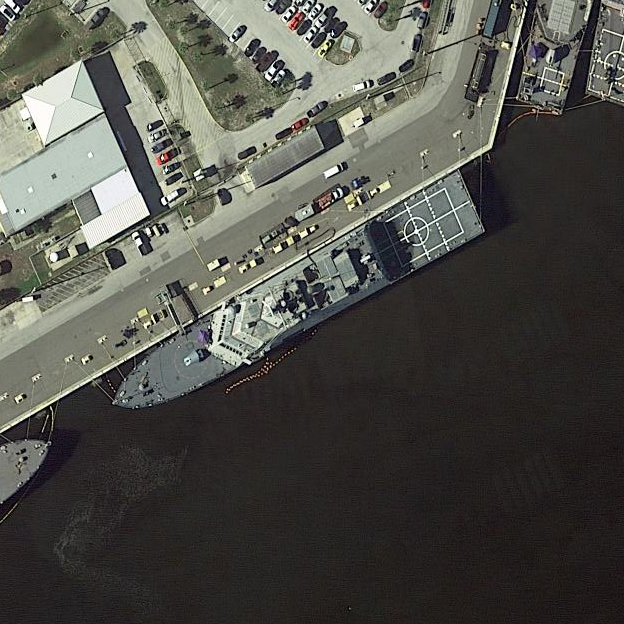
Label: Freedom-class_combat_ship